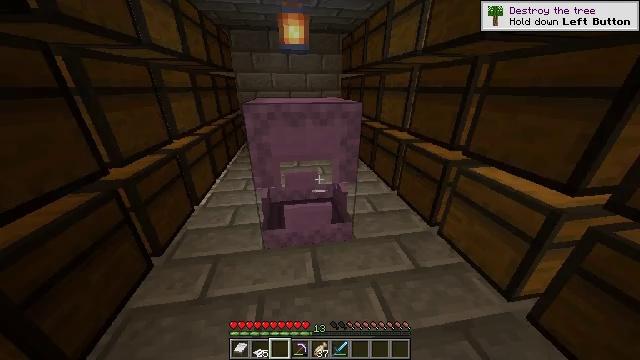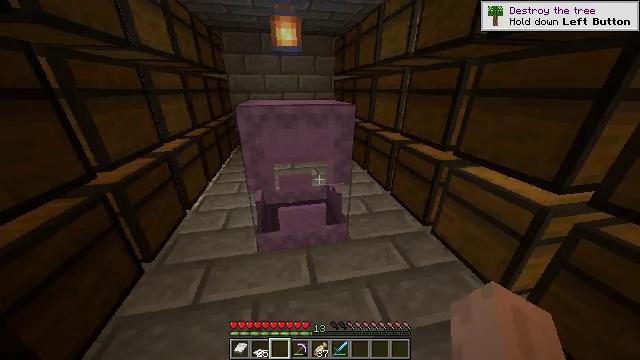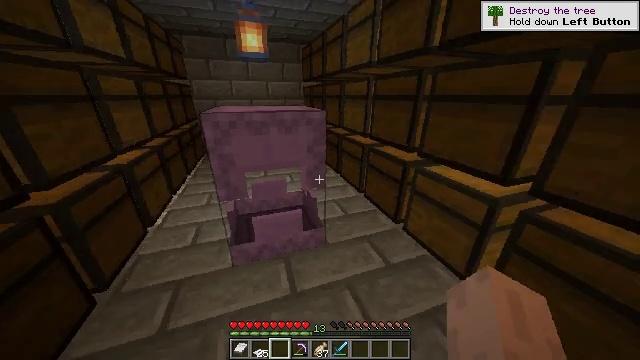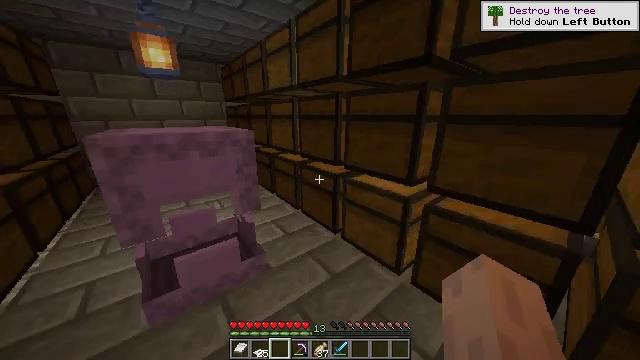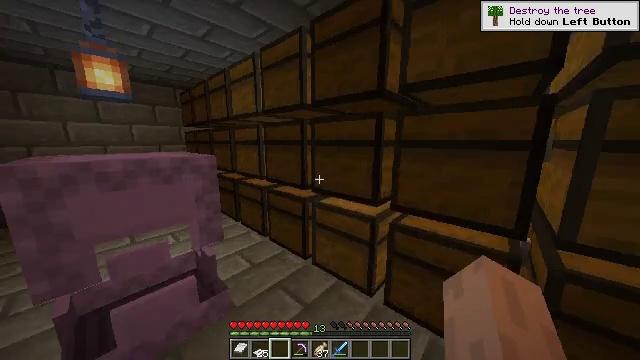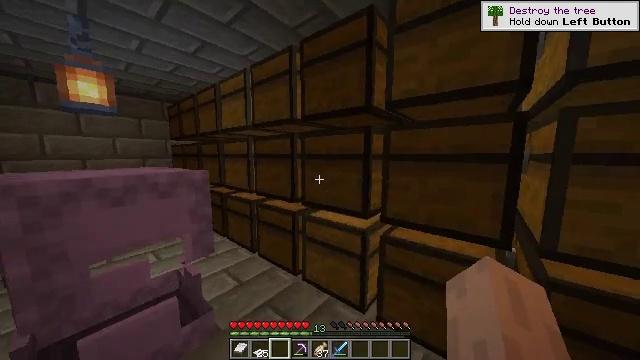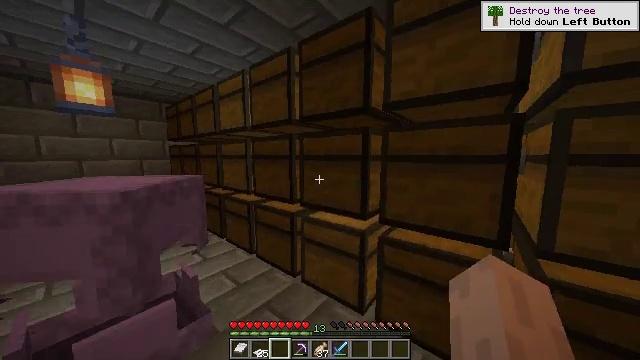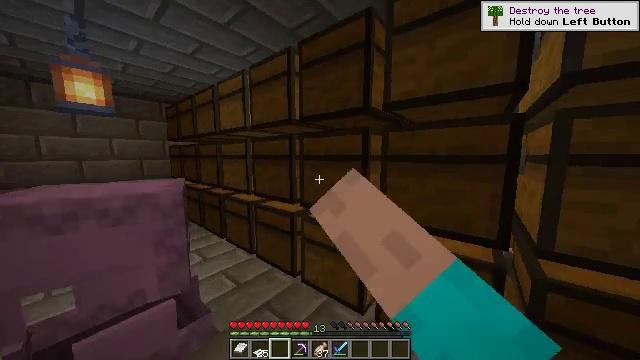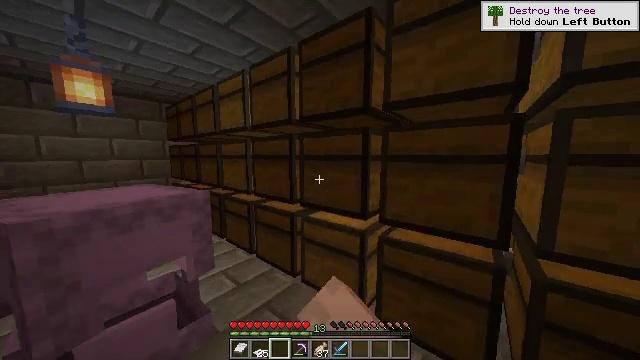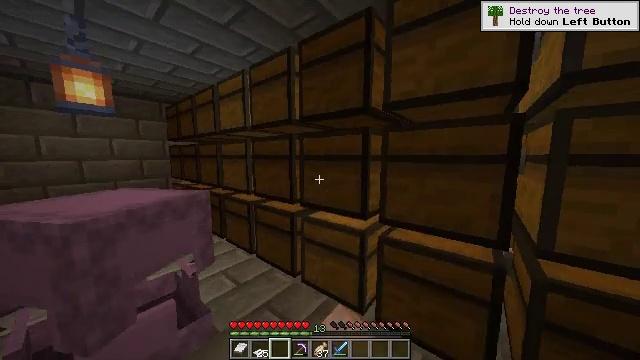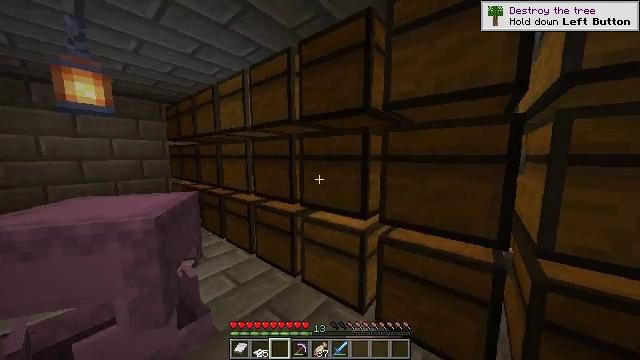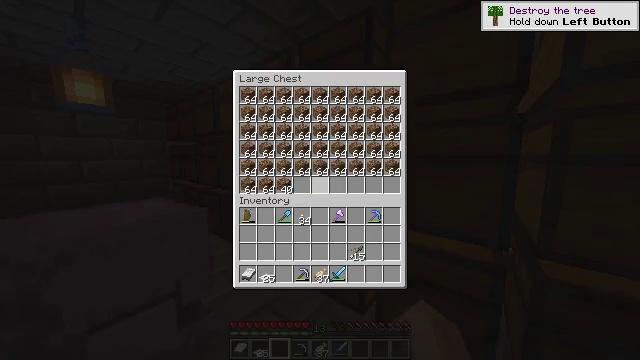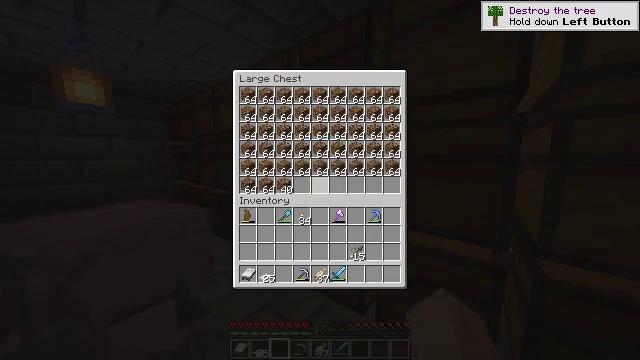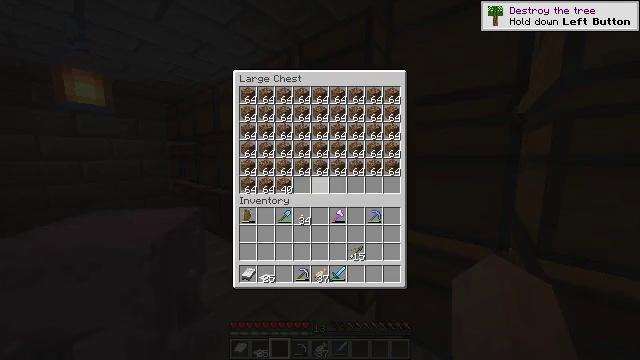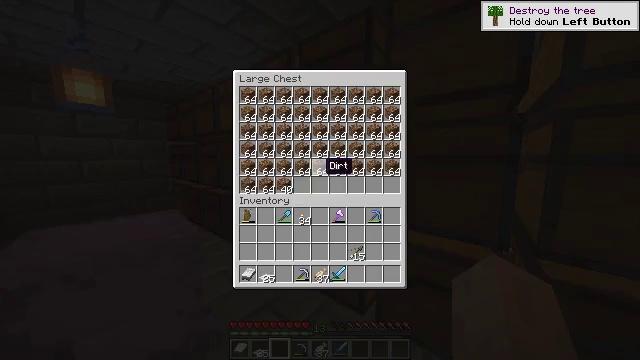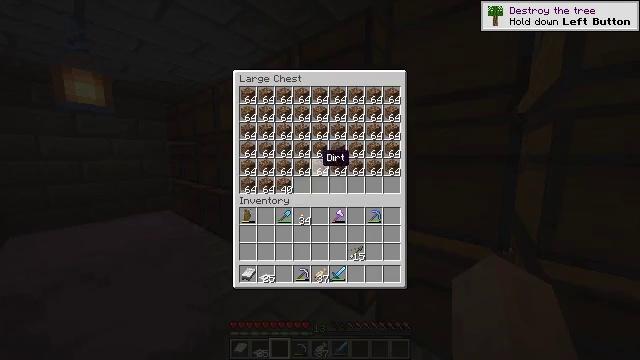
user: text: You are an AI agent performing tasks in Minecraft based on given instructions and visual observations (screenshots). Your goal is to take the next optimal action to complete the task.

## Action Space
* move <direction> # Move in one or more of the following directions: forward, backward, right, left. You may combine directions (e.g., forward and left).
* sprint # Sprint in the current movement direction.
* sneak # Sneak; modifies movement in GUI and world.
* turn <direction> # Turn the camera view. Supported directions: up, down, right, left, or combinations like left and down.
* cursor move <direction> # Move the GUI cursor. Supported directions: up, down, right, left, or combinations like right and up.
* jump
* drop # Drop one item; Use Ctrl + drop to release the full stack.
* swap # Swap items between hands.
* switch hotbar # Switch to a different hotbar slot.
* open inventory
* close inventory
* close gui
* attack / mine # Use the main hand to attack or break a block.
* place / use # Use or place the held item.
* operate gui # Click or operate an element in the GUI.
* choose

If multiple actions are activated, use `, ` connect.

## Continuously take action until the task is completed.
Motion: motion action
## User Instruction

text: Break the shulker box to collect it.
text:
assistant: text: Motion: turn right, close gui
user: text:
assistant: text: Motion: turn right and up, open inventory
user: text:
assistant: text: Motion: turn right and up
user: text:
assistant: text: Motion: turn right and up
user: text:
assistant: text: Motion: turn right and up
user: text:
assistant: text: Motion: use / place
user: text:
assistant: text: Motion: use / place
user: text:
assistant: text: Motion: use / place
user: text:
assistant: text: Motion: no_op
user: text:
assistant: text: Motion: no_op
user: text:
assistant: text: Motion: no_op
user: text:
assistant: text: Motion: sneak
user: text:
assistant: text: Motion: sneak
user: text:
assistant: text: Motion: sneak
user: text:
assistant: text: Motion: sneak, cursor move up
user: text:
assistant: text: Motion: sneak
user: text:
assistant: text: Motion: sneak, cursor move left and down
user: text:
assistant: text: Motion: sneak, cursor move left and down
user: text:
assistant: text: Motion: sneak
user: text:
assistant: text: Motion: sneak
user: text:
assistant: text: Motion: sneak
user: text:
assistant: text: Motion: sneak
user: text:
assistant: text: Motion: sneak
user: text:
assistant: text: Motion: sneak
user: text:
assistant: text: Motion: sneak, close inventory
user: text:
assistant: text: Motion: close inventory
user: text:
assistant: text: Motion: turn down
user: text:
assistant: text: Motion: turn left and down
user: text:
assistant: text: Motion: turn down, use / place
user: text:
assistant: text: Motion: use / place